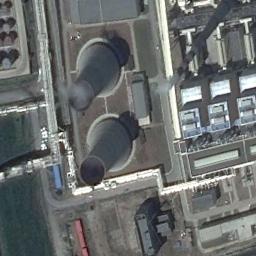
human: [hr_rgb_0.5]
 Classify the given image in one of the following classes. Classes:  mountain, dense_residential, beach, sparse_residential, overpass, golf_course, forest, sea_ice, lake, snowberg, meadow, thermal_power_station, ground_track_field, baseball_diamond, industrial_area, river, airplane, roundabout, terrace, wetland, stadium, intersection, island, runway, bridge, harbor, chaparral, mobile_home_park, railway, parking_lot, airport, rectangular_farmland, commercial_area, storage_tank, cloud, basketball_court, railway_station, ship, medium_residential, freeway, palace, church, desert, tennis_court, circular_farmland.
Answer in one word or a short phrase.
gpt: thermal_power_station